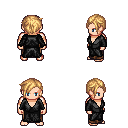
a pixel art fantasy rpg character, male body template, human, light skin, gray robe, robe skirt, light blonde pixie cut hairstyle, four views (front, back, left, right), 2x2 character sprite sheet, small pixel art, hard edges, no anti-aliasing